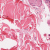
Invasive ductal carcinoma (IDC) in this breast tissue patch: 0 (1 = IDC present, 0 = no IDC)